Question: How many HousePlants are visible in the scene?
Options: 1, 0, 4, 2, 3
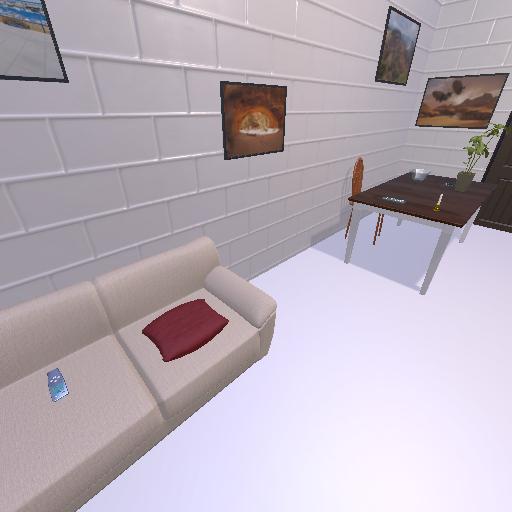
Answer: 1